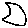
Label: moon